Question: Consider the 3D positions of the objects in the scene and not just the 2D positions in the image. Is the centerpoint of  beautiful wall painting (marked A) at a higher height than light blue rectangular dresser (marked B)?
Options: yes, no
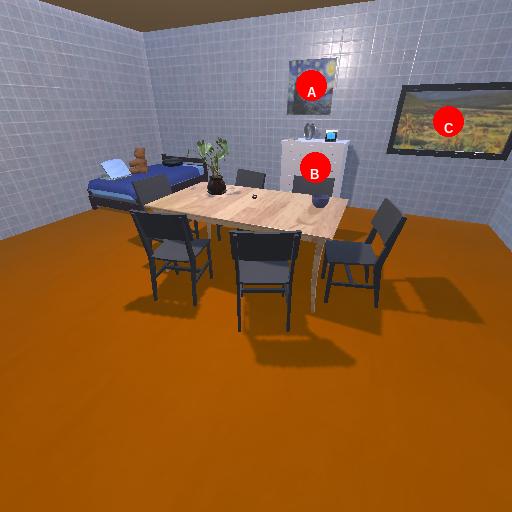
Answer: yes